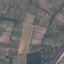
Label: PermanentCrop